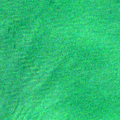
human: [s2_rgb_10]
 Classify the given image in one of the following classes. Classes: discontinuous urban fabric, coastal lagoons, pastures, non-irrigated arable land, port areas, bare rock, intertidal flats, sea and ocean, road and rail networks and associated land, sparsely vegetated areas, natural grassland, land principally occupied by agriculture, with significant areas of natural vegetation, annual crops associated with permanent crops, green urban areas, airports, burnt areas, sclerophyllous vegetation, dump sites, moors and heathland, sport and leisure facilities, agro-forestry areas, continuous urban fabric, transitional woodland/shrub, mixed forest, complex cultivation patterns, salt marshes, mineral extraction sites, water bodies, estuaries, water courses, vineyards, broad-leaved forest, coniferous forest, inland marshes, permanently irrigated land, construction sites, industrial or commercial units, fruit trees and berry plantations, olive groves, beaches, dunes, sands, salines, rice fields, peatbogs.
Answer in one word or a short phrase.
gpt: sea and ocean